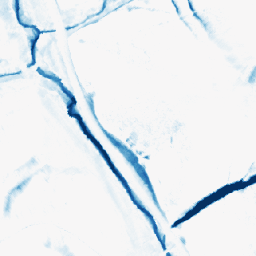
Category: morphological
Decomposition family: morphological_diamond
Decomposition parameters: operation: closing
radius: 10
Upsampling method: area
Upsampling parameters: scale: 4
Upsampling scale: 4